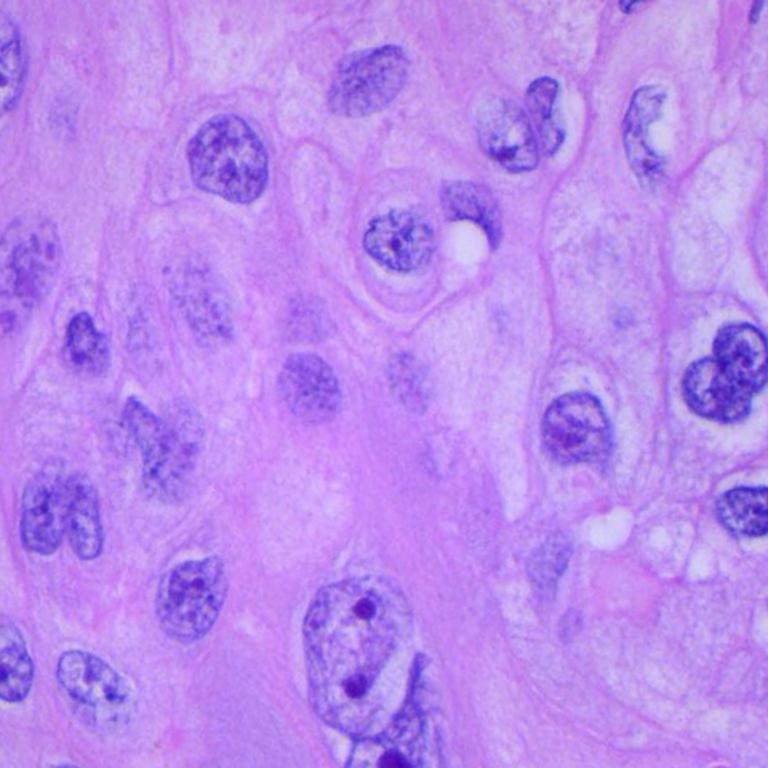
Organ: lung
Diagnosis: squamous carcinomas